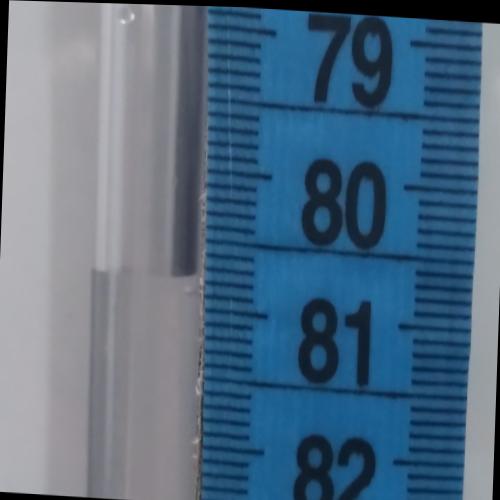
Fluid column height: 80.8 cm